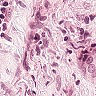
Metastatic tissue present: yes